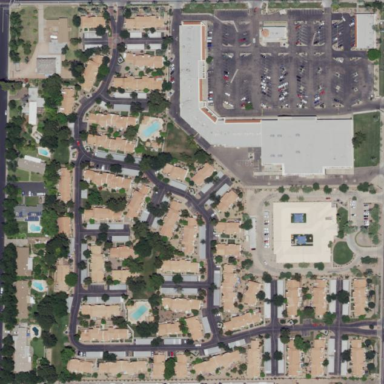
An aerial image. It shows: Residential area with apartments.